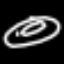
Label: donut